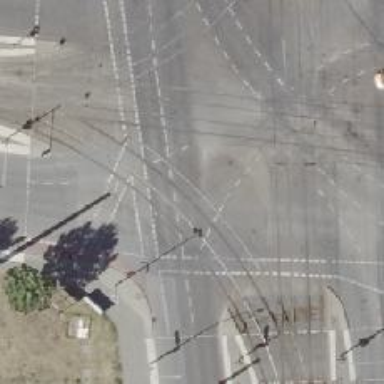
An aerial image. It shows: Tram level crossing on the railway.